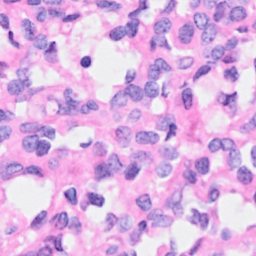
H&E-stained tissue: Breast